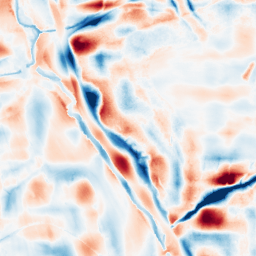
Category: wavelet
Decomposition family: wavelet_dwt
Decomposition parameters: wavelet: coif2
level: 5
Upsampling method: sinc_blackman
Upsampling parameters: scale: 2
kernel_size: 8
Upsampling scale: 2